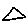
Label: triangle